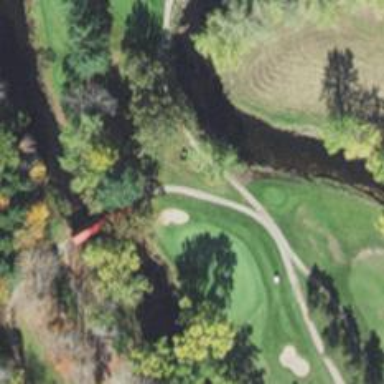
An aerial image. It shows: Path for both roads and golfers.